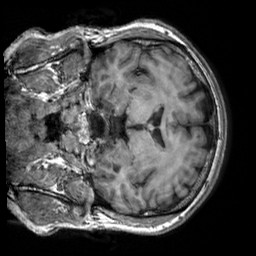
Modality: T1w
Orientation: coronal
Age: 41
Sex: male
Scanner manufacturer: siemens
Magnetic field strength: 3 T
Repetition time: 2.3 s
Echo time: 0.00303 s